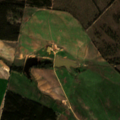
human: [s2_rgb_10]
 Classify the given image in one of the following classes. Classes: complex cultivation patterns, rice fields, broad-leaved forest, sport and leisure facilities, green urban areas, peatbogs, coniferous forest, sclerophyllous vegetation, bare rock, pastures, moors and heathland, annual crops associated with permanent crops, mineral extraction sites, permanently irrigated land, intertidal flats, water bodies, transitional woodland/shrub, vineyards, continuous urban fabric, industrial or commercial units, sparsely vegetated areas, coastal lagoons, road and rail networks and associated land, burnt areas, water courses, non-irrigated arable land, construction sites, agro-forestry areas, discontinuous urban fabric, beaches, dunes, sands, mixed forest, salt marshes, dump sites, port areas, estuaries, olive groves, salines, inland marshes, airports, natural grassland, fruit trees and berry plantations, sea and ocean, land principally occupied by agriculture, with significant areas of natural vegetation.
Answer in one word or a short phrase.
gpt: permanently irrigated land, pastures, broad-leaved forest, transitional woodland/shrub